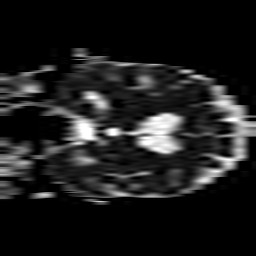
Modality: ADC
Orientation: coronal
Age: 67
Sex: female
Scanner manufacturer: philips
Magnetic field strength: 3 T
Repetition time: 3.793 s
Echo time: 0.06119 s